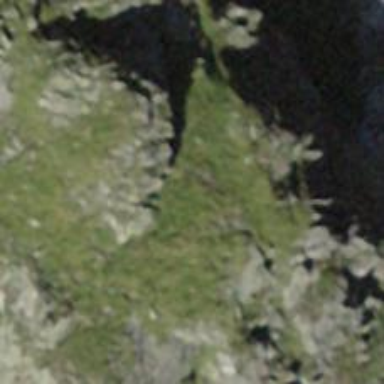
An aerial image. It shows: Cliff in nature.